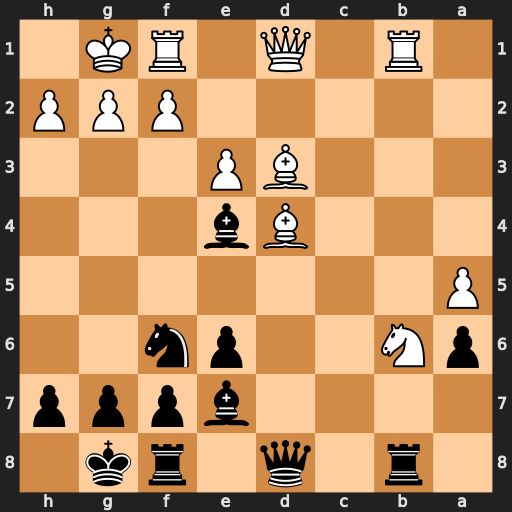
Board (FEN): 1r1q1rk1/4bppp/pN2pn2/P7/3Bb3/3BP3/5PPP/1R1Q1RK1
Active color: b
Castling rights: -
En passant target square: -
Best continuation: Bxd3 Qxd3 e5 Rfd1 exd4